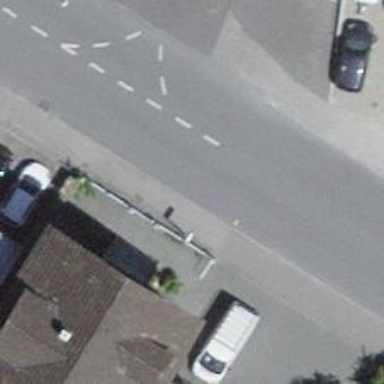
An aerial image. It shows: Bus stop with platform for public transport.